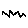
Label: zigzag